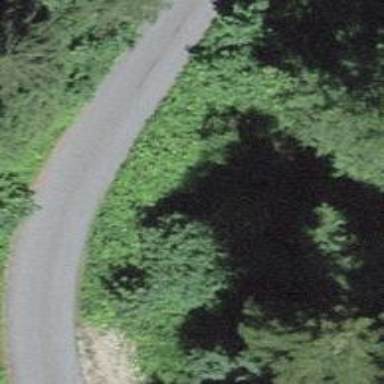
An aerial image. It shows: Culvert tunnel.